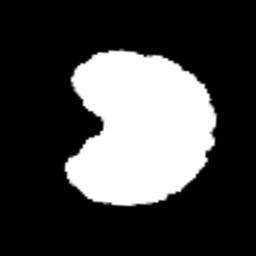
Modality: FA
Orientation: coronal
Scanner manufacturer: siemens
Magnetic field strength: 3 T
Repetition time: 3.6 s
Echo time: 0.092 s